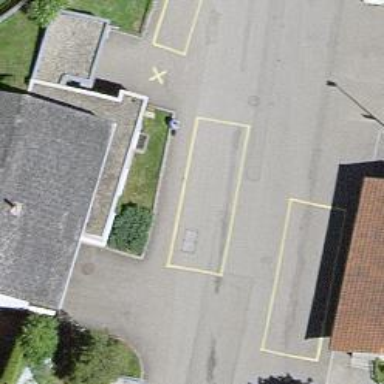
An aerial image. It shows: Bus stop along the road.